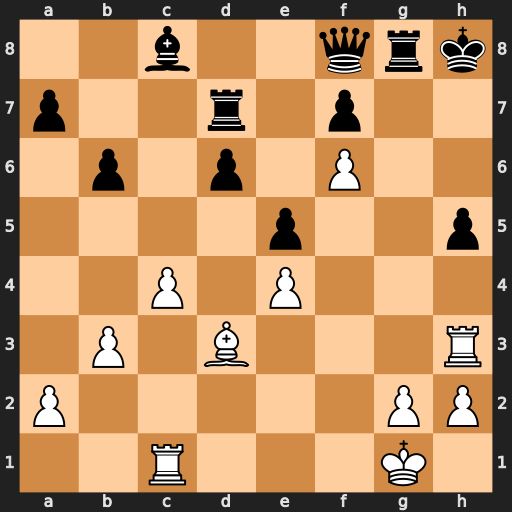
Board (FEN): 2b2qrk/p2r1p2/1p1p1P2/4p2p/2P1P3/1P1B3R/P5PP/2R3K1
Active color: w
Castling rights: -
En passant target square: -
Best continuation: Rxh5+ Qh6 Rxh6#